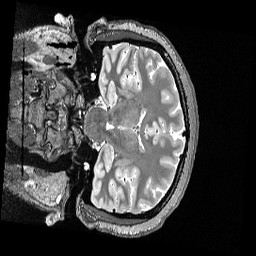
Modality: T2w
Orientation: coronal
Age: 24
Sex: female
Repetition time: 3.2 s
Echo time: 0.563 s